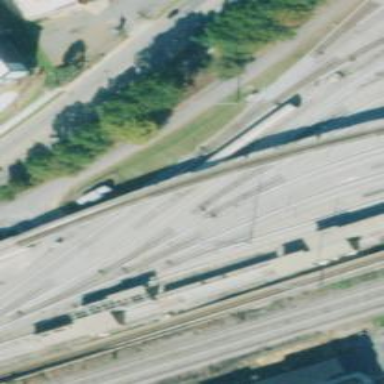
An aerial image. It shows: Electrified rail passing through service yard.